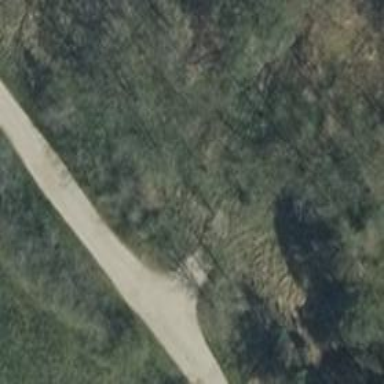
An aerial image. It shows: Grassy track with grade 5 track type.